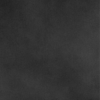
Label: dusty